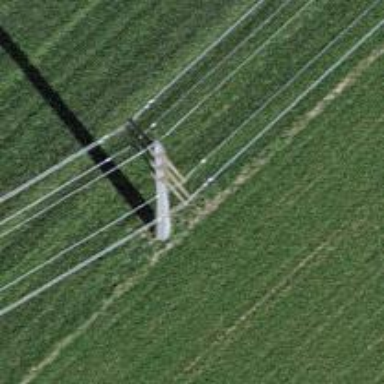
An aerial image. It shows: Power pole.